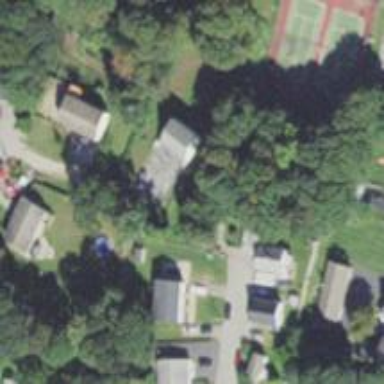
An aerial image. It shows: Residential driveway serving as service road.